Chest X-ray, PA view. Patient: 47 years old, sex M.
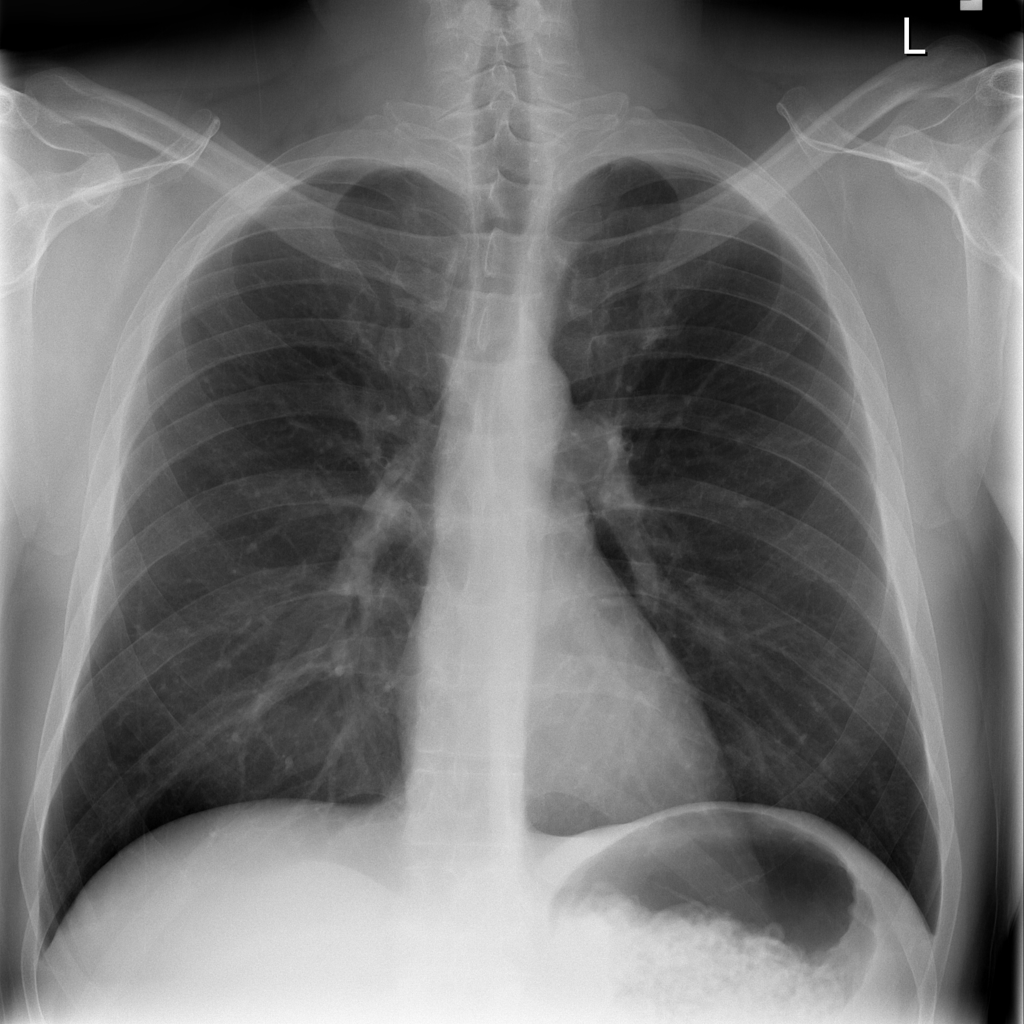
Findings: No Finding